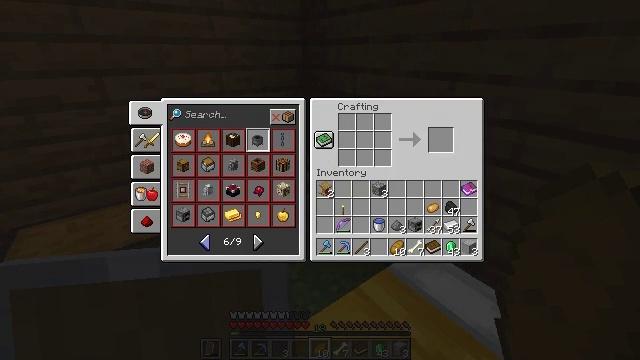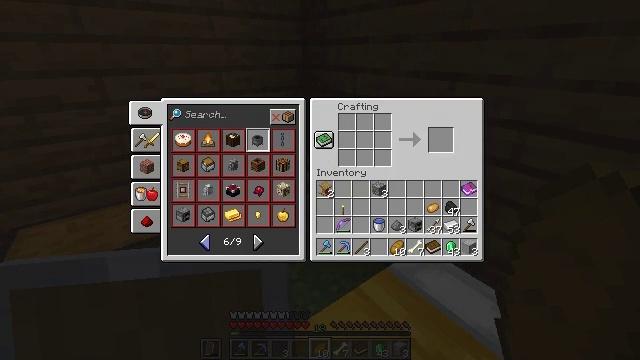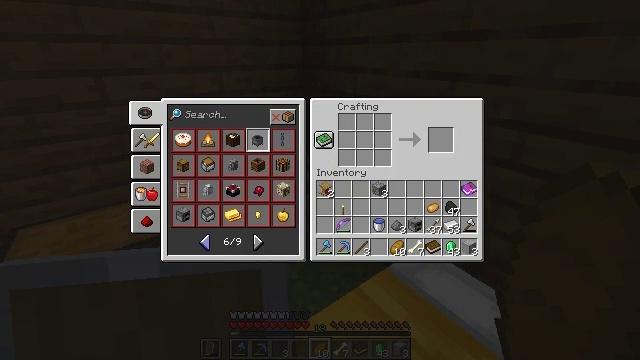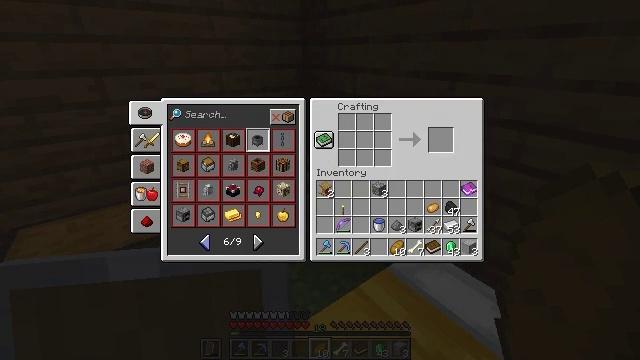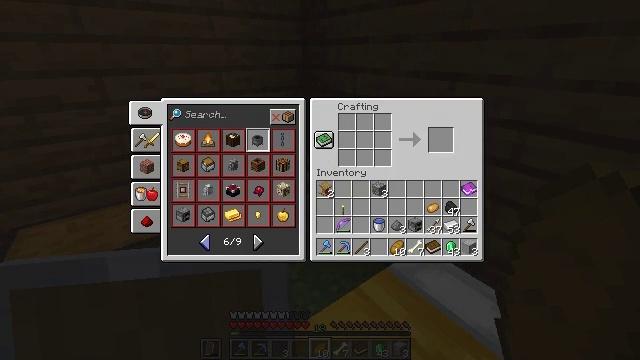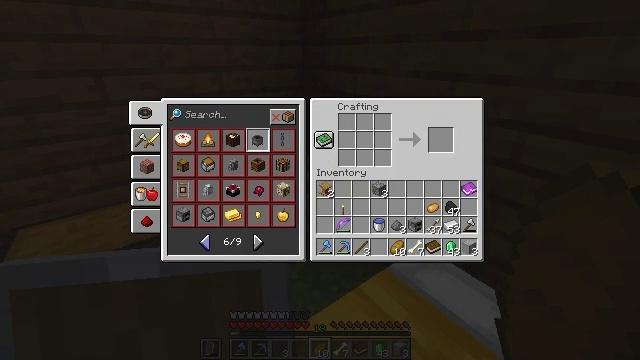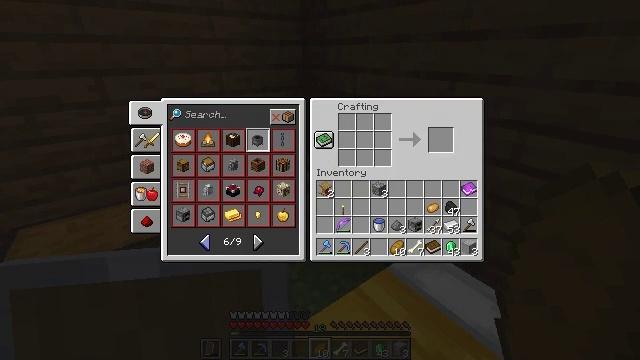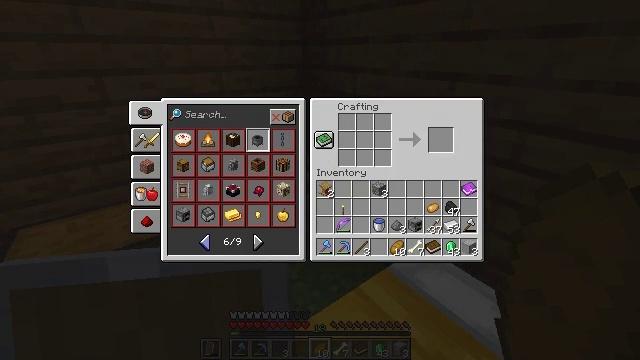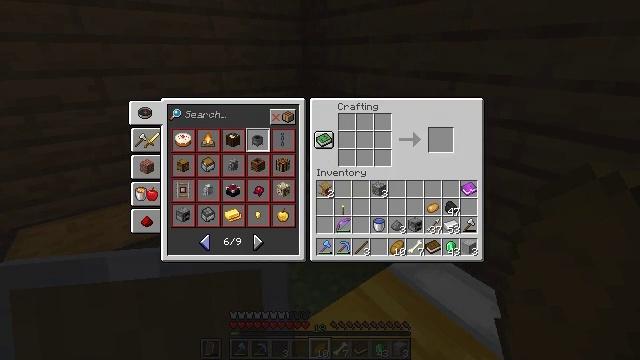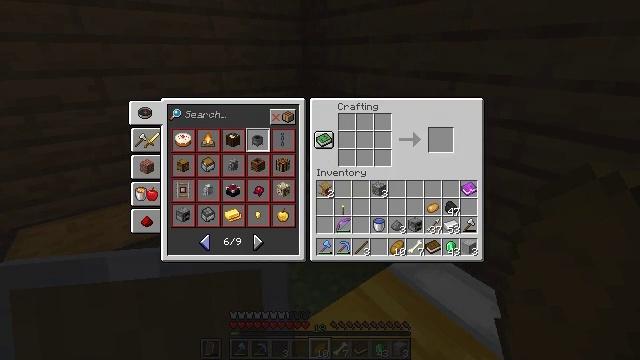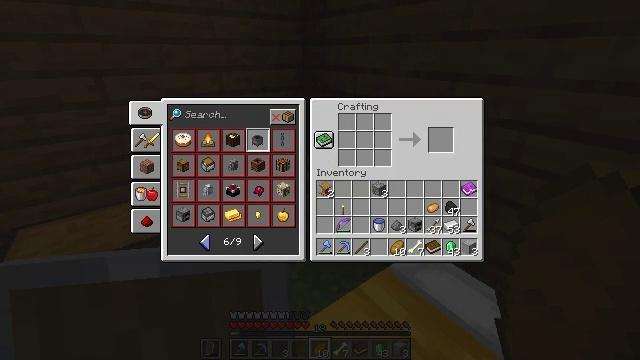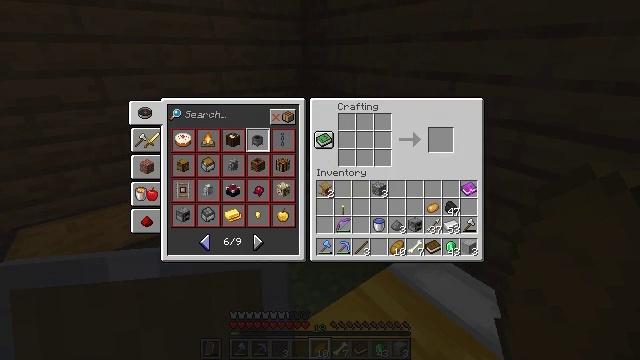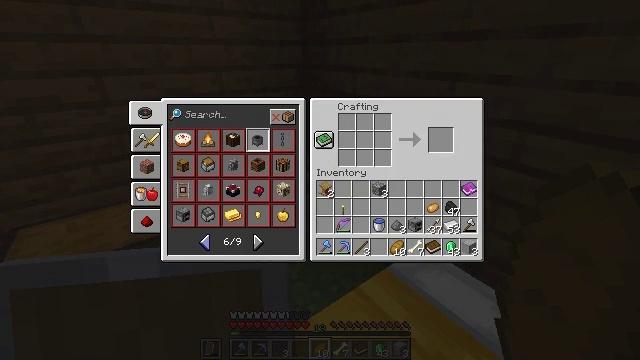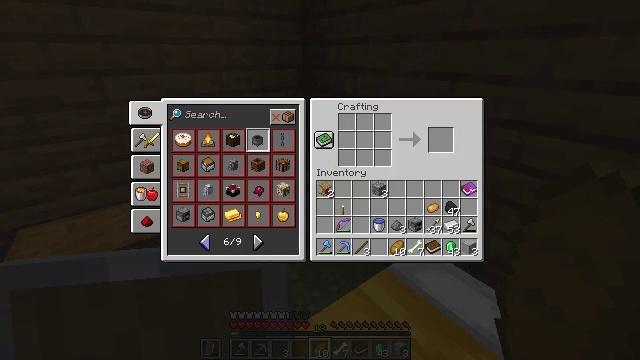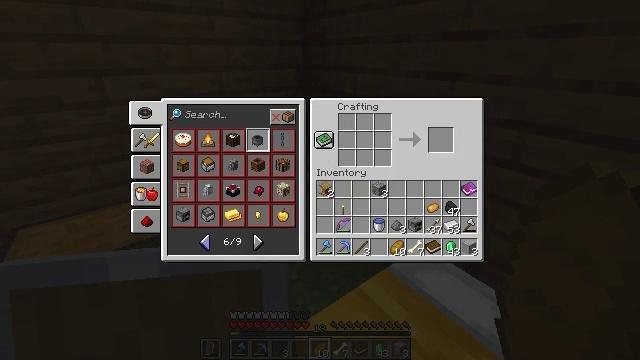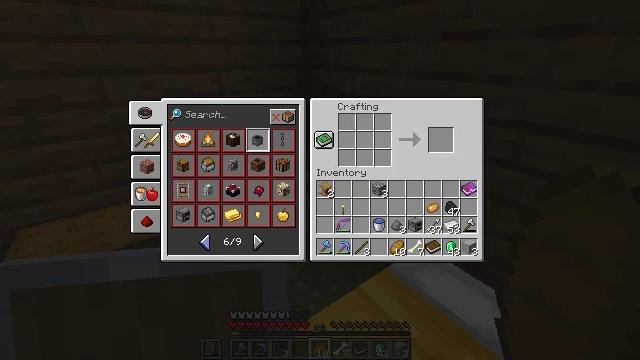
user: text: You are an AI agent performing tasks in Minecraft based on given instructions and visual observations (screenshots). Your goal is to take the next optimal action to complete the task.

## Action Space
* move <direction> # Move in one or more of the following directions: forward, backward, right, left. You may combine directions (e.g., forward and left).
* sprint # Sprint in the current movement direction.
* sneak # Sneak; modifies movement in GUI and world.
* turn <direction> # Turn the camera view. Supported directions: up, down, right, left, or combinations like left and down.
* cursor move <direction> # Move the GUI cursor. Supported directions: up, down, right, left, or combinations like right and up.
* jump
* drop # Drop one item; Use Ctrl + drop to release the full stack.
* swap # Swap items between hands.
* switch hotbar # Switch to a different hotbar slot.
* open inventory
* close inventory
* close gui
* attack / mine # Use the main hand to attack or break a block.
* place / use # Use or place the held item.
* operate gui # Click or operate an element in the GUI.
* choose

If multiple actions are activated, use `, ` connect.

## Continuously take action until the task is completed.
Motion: motion action
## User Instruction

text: Craft a blast furnace.
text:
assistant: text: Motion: no_op
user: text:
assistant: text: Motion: no_op
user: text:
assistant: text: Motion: no_op
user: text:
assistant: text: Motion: no_op
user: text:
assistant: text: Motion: no_op
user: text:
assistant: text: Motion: no_op
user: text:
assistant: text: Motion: no_op
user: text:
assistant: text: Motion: no_op
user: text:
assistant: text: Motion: no_op
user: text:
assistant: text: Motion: no_op
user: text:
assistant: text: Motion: no_op
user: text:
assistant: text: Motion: no_op
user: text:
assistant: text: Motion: no_op
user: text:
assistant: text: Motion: no_op
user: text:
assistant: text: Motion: no_op
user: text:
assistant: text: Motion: no_op
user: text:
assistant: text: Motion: no_op
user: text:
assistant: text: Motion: no_op
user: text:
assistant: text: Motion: no_op
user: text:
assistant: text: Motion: no_op
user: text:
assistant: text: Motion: no_op
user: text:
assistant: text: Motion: no_op
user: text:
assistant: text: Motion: no_op
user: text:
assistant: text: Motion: no_op
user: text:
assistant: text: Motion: no_op
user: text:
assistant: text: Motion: no_op
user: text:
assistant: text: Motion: no_op
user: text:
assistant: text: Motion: no_op
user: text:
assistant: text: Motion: no_op
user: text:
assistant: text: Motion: no_op